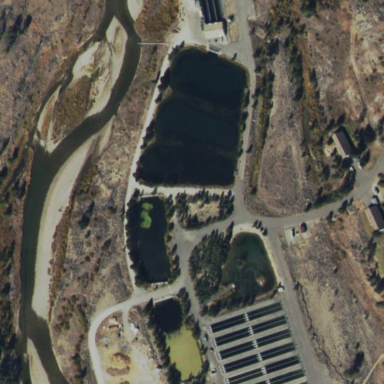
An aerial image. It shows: Area dedicated to aquaculture.